Question: I have very old code with a lot of controls. On code behind I can find the name of the control. Now I would like easily by it's name find the placement of it on designer view in Visual Studio (or other tool). Is there any possibility to do it?
No list on mine VS:

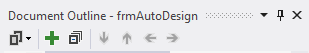
Answer: Use the document outline pane ( + + ) which will include searching a little in the document tree, or the ComboBox in the top of properties pane, which is sorted alphabetically.